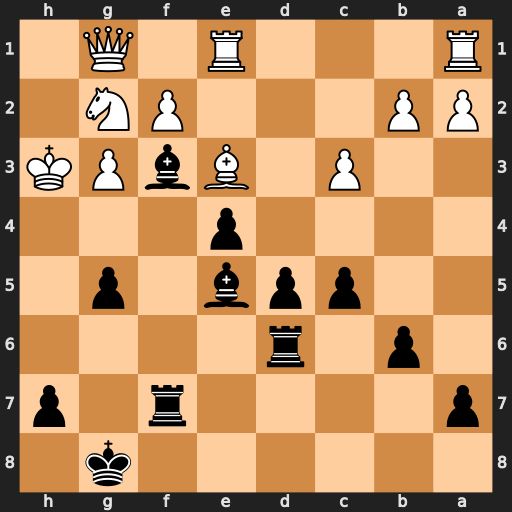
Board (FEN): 6k1/p4r1p/1p1r4/2ppb1p1/4p3/2P1BbPK/PP3PN1/R3R1Q1
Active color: b
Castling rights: -
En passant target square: -
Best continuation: Rh6+ Nh4 g4+ Kh2 Rxh4#